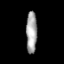
Tissue: lung
Cell type: T cells
Senescence score: 0.1732
Nuclear area (px): 454
Mean DAPI intensity: 160.575